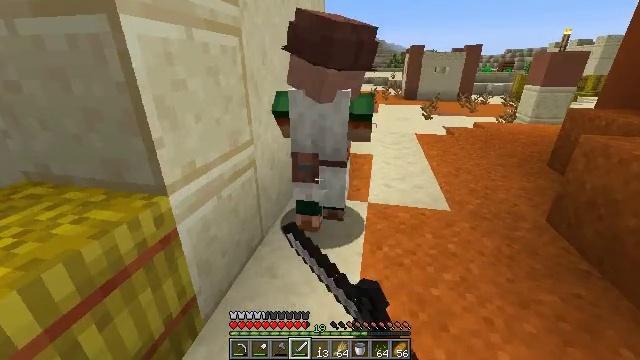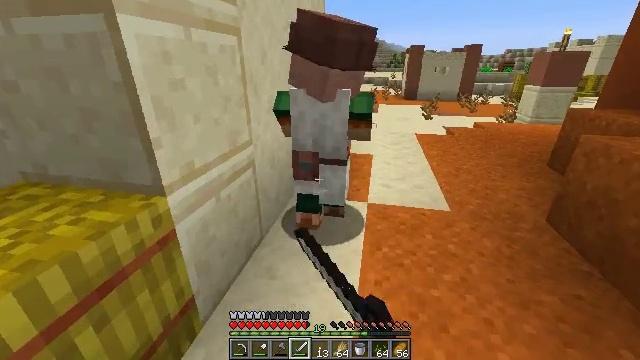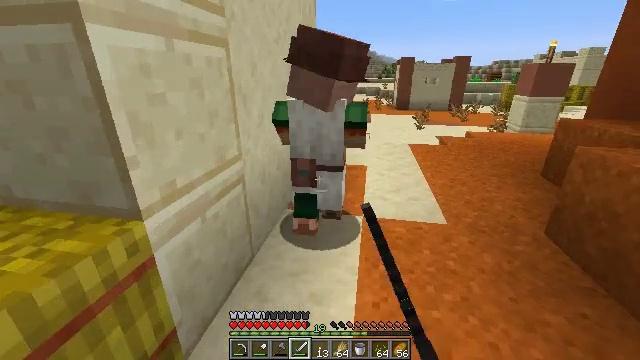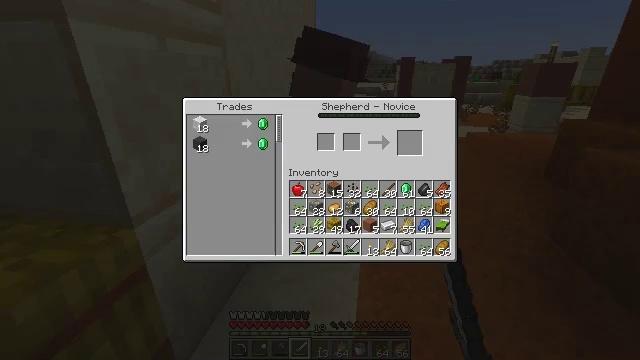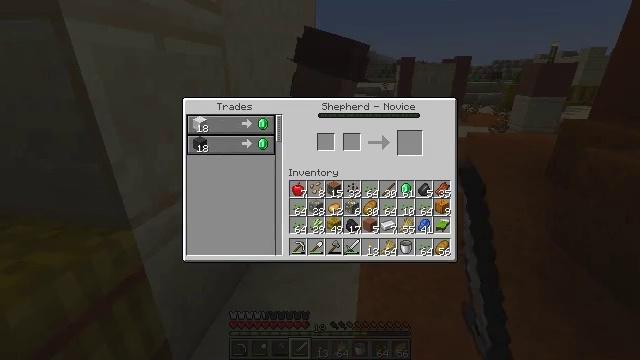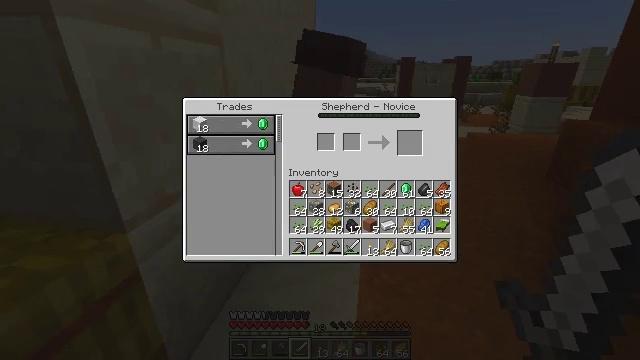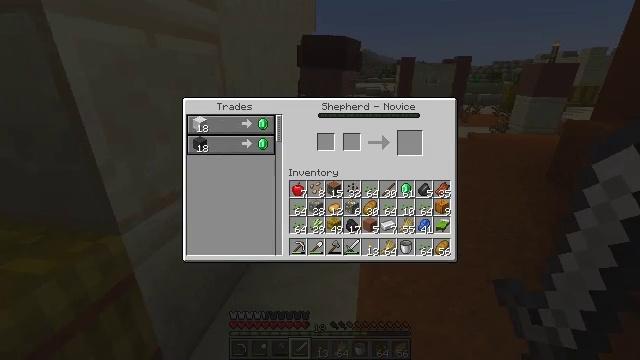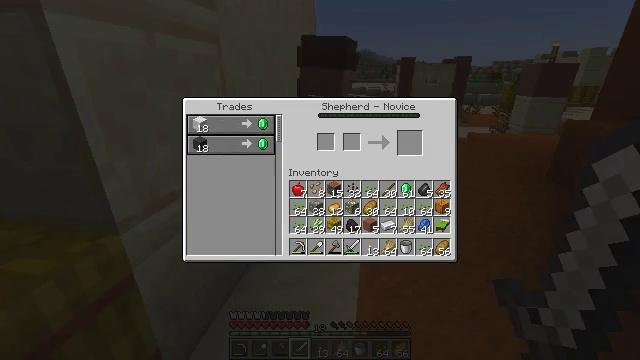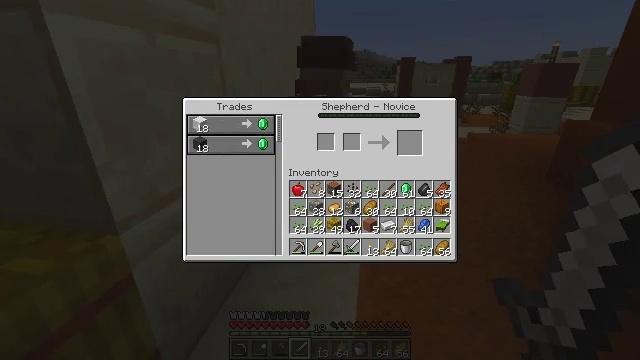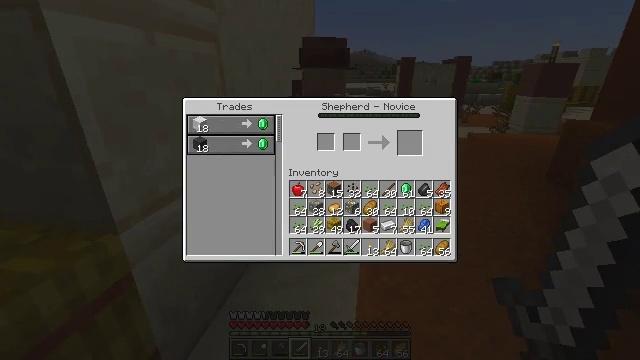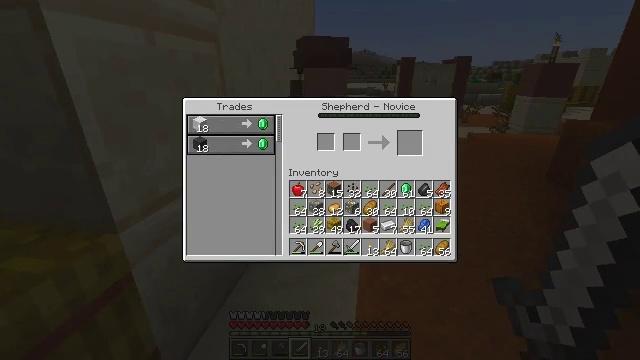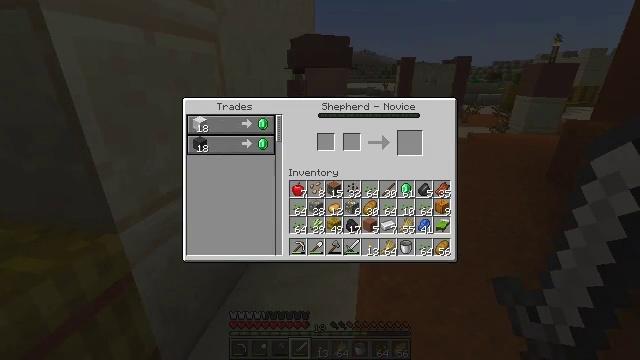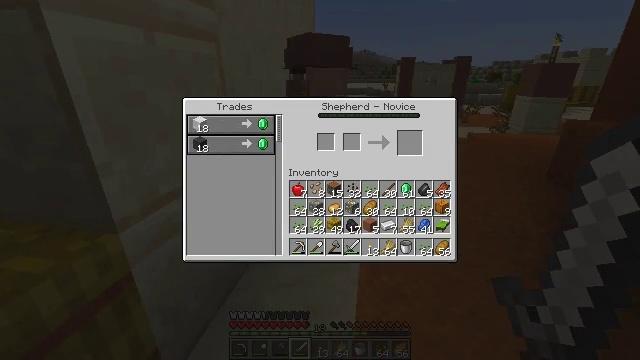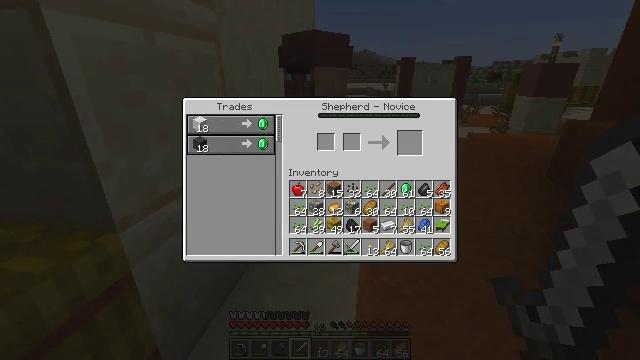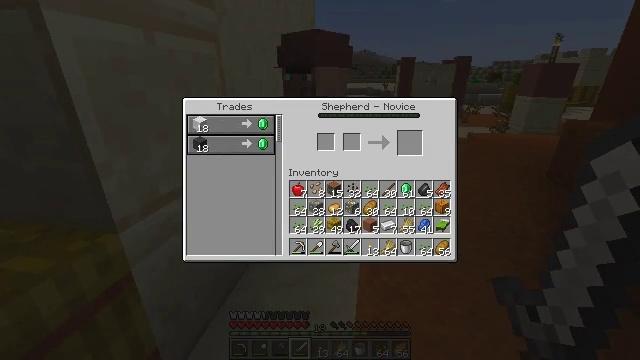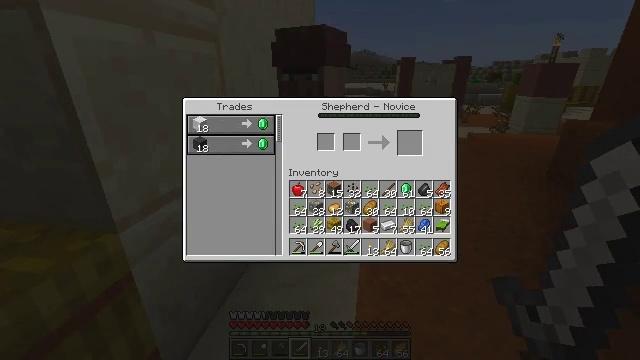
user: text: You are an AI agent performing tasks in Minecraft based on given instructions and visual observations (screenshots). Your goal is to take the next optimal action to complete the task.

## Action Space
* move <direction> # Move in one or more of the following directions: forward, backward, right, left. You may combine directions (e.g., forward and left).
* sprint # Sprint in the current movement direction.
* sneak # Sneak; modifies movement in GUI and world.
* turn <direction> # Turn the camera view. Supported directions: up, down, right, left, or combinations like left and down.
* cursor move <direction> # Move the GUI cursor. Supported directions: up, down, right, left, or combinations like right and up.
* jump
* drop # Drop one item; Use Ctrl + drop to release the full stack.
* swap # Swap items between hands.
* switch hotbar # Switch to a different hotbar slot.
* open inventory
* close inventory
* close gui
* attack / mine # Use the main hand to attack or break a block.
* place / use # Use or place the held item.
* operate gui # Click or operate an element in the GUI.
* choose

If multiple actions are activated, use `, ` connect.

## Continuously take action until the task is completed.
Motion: motion action
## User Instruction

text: drop lime bed
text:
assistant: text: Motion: attack / mine
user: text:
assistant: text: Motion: move forward, turn right and up, attack / mine
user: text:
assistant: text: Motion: move forward, cursor move up, operate gui, open gui
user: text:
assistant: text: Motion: move forward, cursor move down, operate gui
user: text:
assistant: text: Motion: move forward, operate gui
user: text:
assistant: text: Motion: move forward, operate gui
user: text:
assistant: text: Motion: move forward, operate gui
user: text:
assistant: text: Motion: move forward, operate gui
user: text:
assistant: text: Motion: move forward, operate gui
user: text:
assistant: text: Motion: move forward, operate gui
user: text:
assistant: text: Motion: operate gui
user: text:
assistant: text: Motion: operate gui
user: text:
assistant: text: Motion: operate gui
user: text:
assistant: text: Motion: cursor move right and up, operate gui
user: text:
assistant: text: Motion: operate gui
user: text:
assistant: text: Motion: operate gui
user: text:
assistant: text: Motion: operate gui
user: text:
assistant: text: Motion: operate gui
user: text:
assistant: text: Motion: operate gui
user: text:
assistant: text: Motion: operate gui
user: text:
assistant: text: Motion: operate gui
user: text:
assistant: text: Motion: attack / mine, close gui
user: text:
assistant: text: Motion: attack / mine
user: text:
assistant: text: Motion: turn right, attack / mine
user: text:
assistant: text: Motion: turn right, attack / mine
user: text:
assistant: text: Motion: turn right, attack / mine
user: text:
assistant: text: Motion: turn right, attack / mine
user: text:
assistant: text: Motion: move forward, attack / mine
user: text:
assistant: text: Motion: move forward, attack / mine
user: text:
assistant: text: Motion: move forward, attack / mine